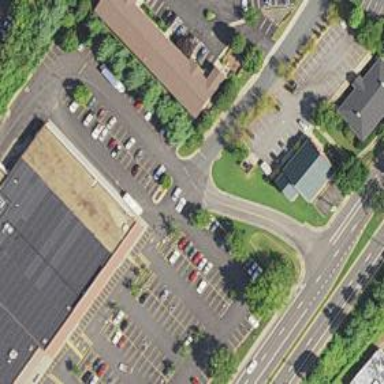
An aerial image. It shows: Parking space.